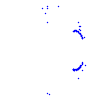
Particle: proton